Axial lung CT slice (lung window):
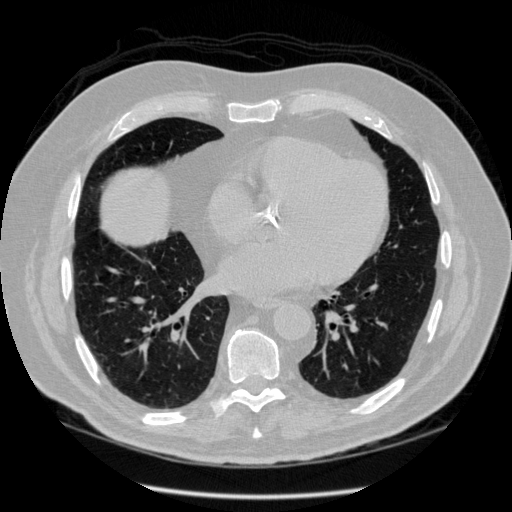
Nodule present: no